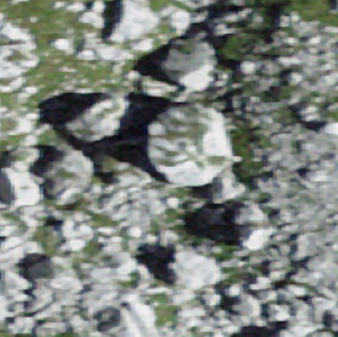
Label: bouldering_area